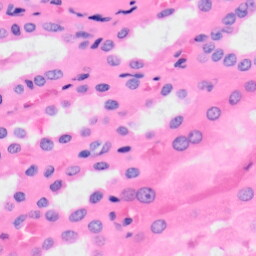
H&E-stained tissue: Kidney